Question: I'm using a ListView with the ViewStyle := vsReport. When I drag a row from one point to another point it takes the value of column one of the row being dragged (in the case it's 1) and displays it inside a dark grey rectangle as shown below.

I've tried looking around in the XE4 source code but can't find where this background color is set. I'd like to change this background color to clSkyBlue (or something similar) but don't know how it's done.
How do you go about changing the default dark grey background image of the drag operation?
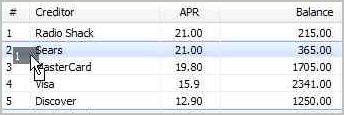
Answer: VCL's drag operations does not have drag images out of the box, but it does provide a mechanism for providing a drag image to be used. This is normally done by constructing your own "drag image list", either by overriding the 'GetDragImages' method of the control itself (when an internal drag object is used), or by constructing your own "drag object" when the drag is started, and assemble an image list in its 'GetDragImages' method to be called by the VCL when the drag is initiated.
This mechanism is a bit different though for 'TListView' and 'TTreeView' controls because the underlying api controls themselves natively support providing a drag image for the item that's being dragged. Hence, unlike other controls, these controls override their 'GetDragImages' methods and return the image list that's being created in overriden 'DoStartDrag' methods where the controls ask the api to provide the image list. This is why you won't be able to find where a drag image is created in VCL code.
To override this behavior, one could possibly override these (and possibly a few other) methods in a descendant class and implement them. I don't know if this would be easy or not, I find providing an image list through constructing a drag object in the 'OnStartDrag' event handler easier. This normally does not have any effect, since by the time 'GetDragImages' of our drag object is called, the VCL already has settled on an image list which the api has supplied and the api has created a temporary list that's being dragged. Then, we can force the dragging of the original image list to an end and substitute our own.
Below is an oversimplified example. Apart from error handling, resource protecting, hot spot determining etc.. look to VCL code to see how it ensures there's actually an item that's being dragged.
'''
type
TListWiewDragControlObjectEx = class(TDragControlObjectEx)
protected
function GetDragImages: TDragImageList; override;
end;
function TListWiewDragControlObjectEx.GetDragImages: TDragImageList;
var
Bmp: TBitmap;
R: TRect;
begin
Bmp := TBitmap.Create;
Bmp.Canvas.Brush.Color := clSkyBlue;
R := TListView(Control).Selected.DisplayRect(drBounds);
Bmp.SetSize(R.Right - R.Left, R.Bottom - R.Top);
Bmp.Canvas.Font := TListView(Control).Font;
Bmp.Canvas.TextOut(0, 0, TListView(Control).Selected.Caption);
Result := TDragImageList.Create(Control);
Result.Width := Bmp.Width;
Result.Height := Bmp.Height;
ImageList_EndDrag; // end the drag with the temporary list
Result.SetDragImage(Result.Add(Bmp, nil), 0, 0);
Bmp.Free;
end;
procedure TForm1.ListView1StartDrag(Sender: TObject;
var DragObject: TDragObject);
begin
DragObject := TListWiewDragControlObjectEx.Create(ListView1);
DragObject.AlwaysShowDragImages := True;
end;
'''